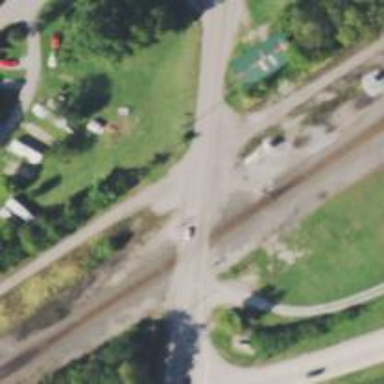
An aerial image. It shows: Level crossing with both lights and saltire in place.